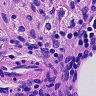
Metastatic tissue present: no